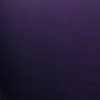
Label: space